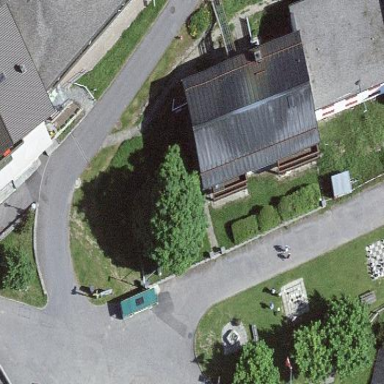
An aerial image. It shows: Terrace building.